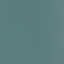
Land use / land cover: SeaLake